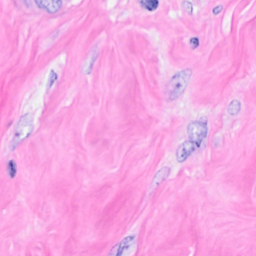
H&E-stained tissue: Breast